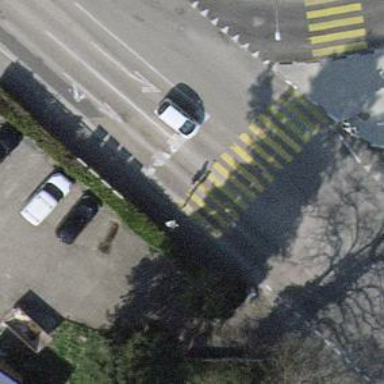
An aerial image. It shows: Kerb serving as barrier.